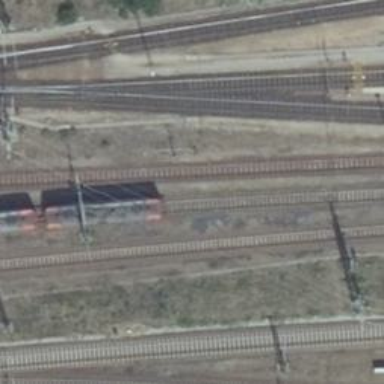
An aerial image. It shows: Railway signal.